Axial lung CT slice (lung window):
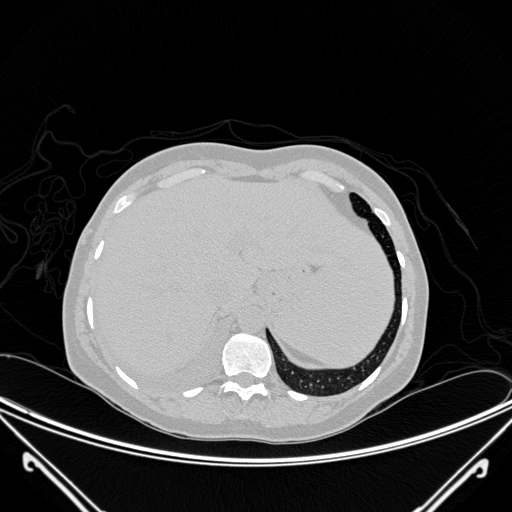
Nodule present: no